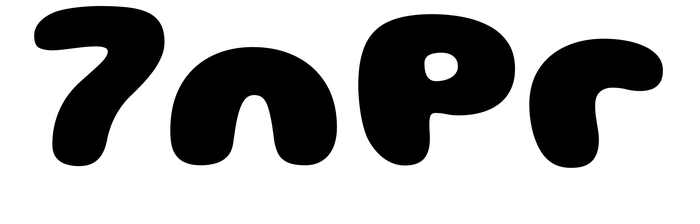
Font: Gluten_ExtraBold